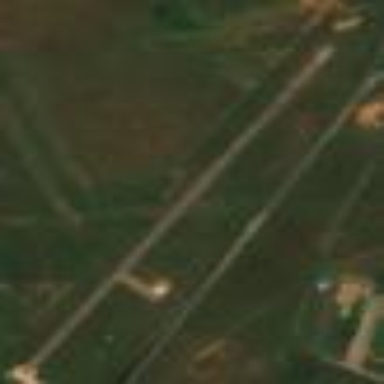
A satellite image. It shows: Grass runway at the airport.